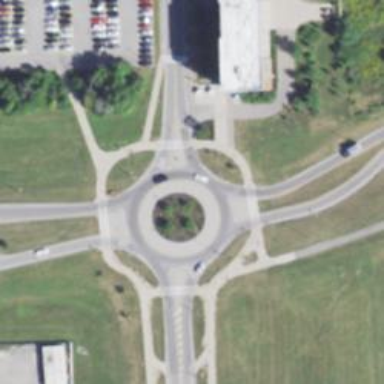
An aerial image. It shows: Secondary road around roundabout.